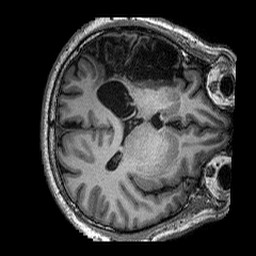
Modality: T1w
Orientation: axial
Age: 50
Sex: male
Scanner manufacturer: siemens
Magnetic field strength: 3 T
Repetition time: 2.3 s
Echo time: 0.00296 s